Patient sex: M
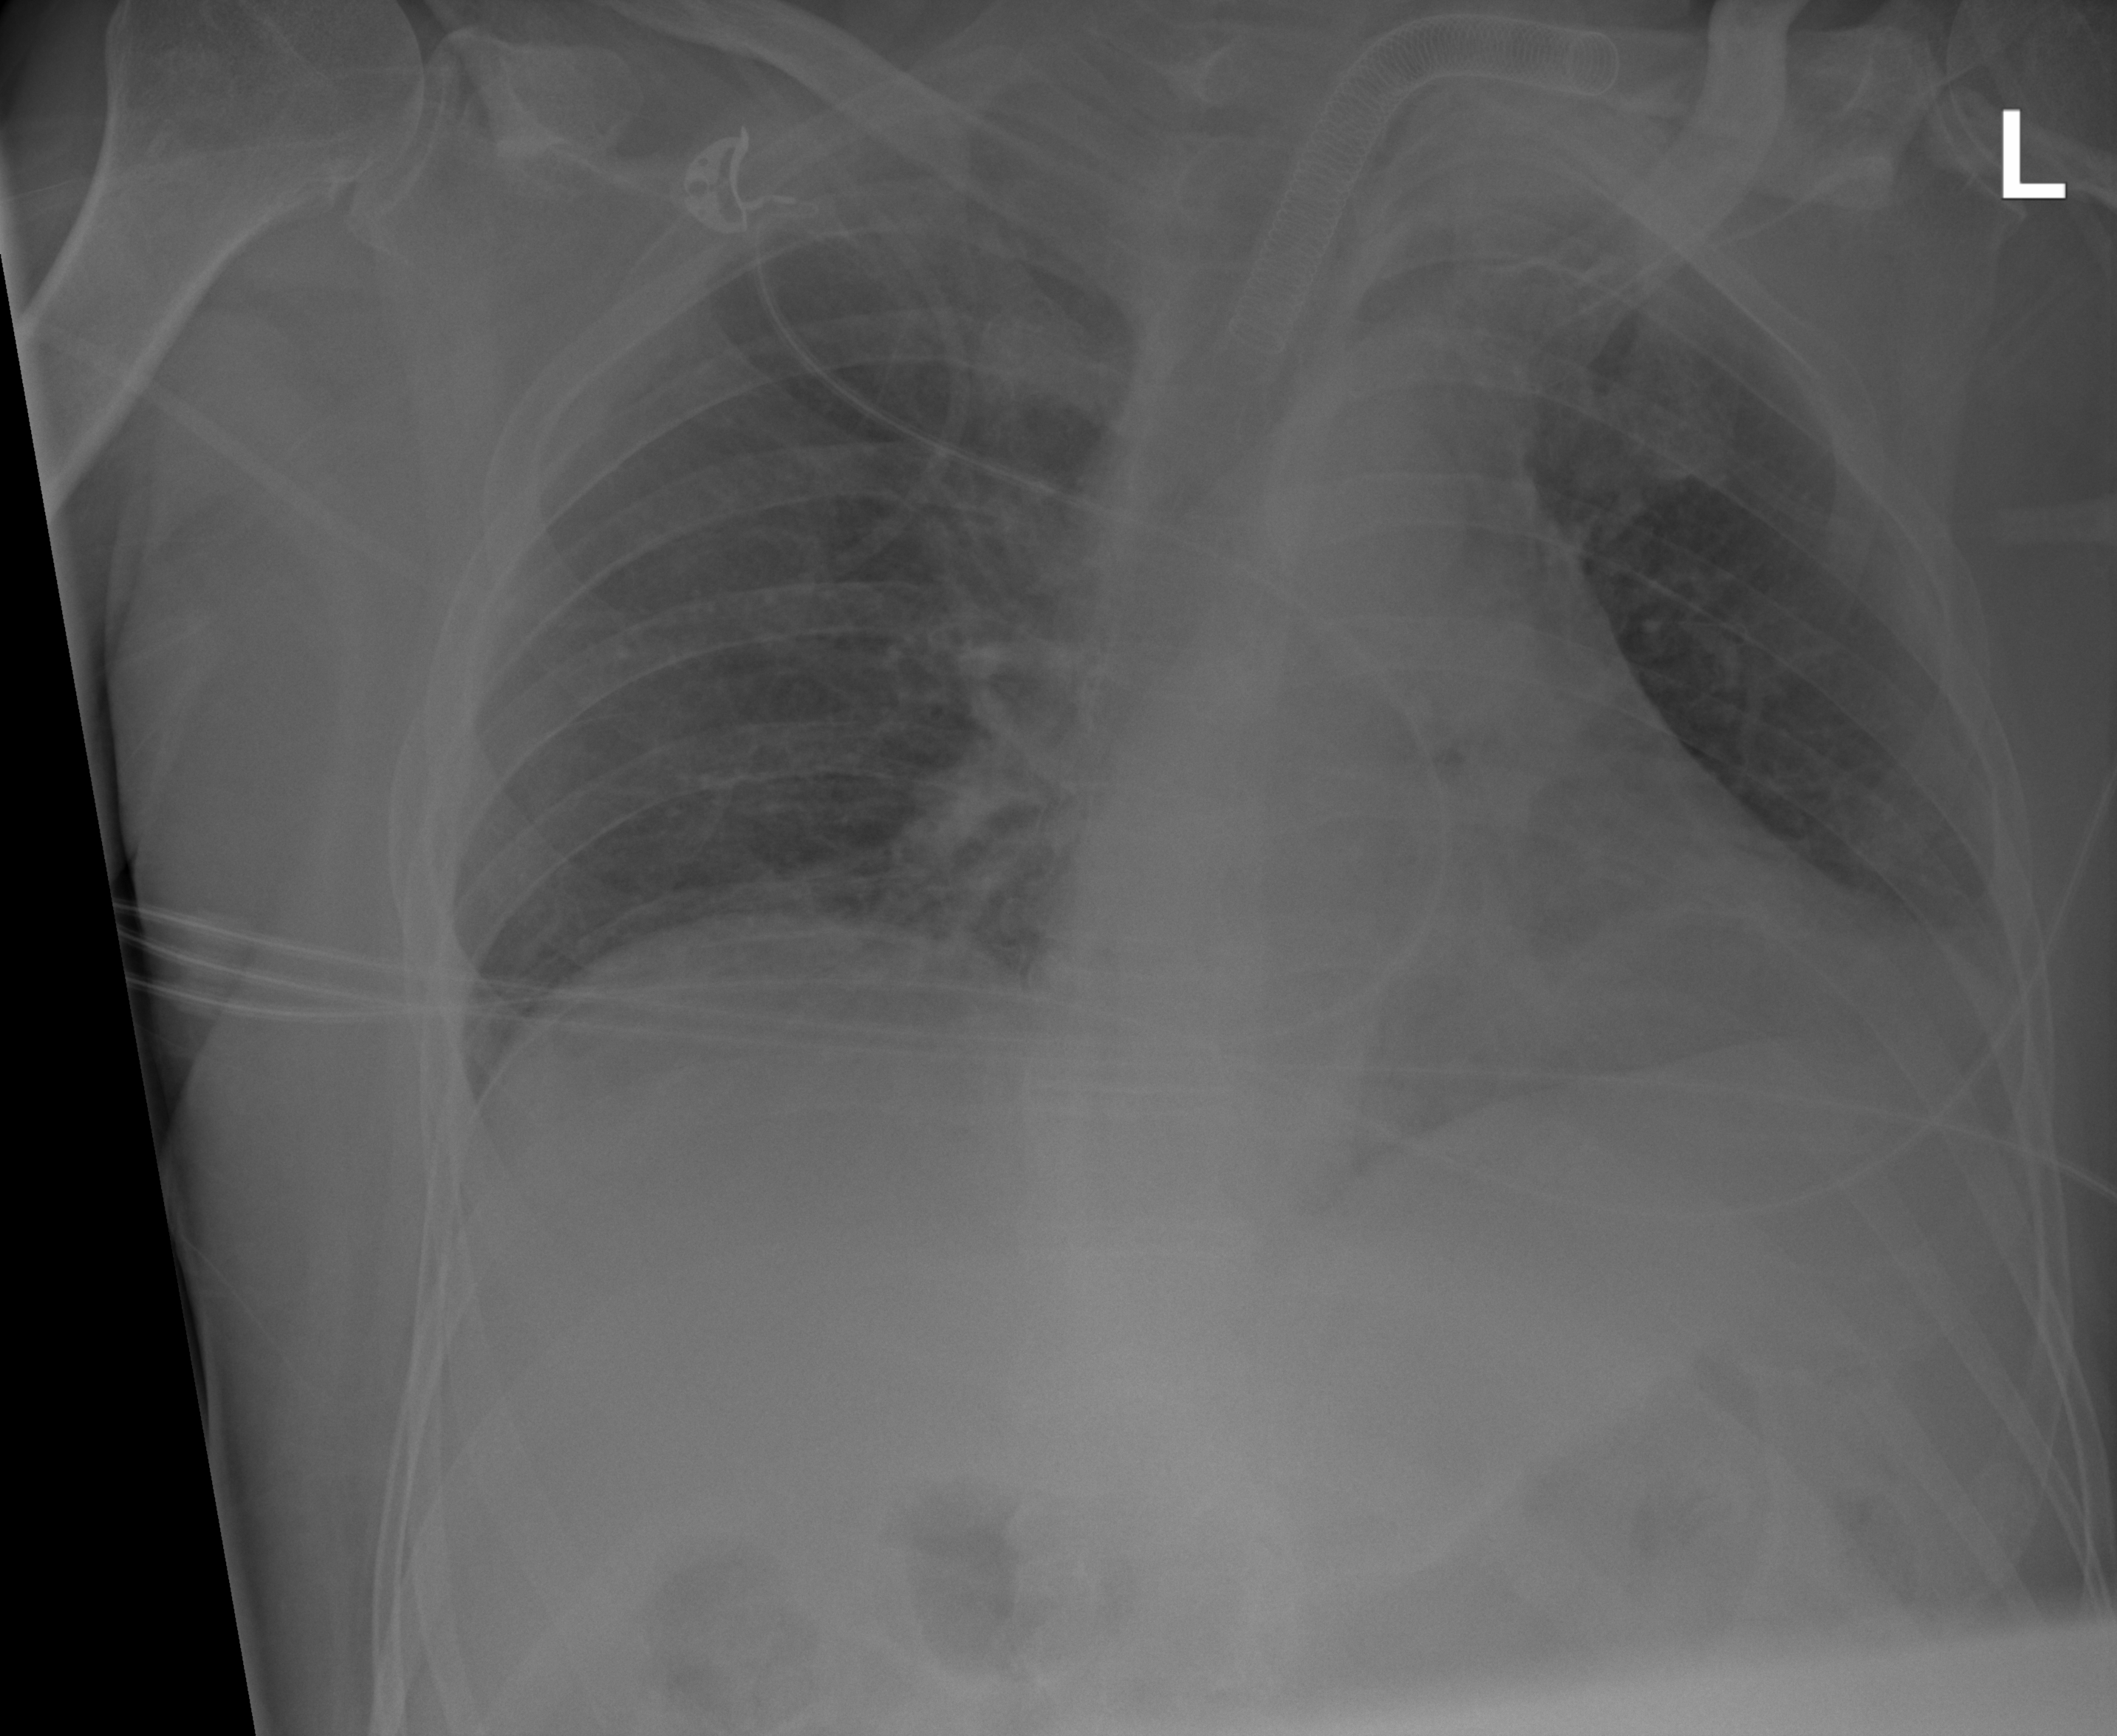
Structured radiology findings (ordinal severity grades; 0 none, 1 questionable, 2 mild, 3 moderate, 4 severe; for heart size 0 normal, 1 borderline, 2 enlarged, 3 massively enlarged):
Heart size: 1
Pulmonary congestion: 2
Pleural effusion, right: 0
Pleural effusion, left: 1
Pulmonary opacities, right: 0
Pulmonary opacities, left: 0
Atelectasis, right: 2
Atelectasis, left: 2